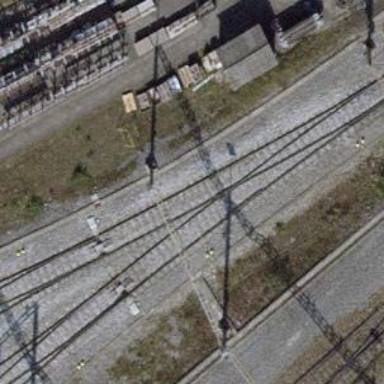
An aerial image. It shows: Yard with single rail track. The railway track is electrified with contact line for service purposes.